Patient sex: M
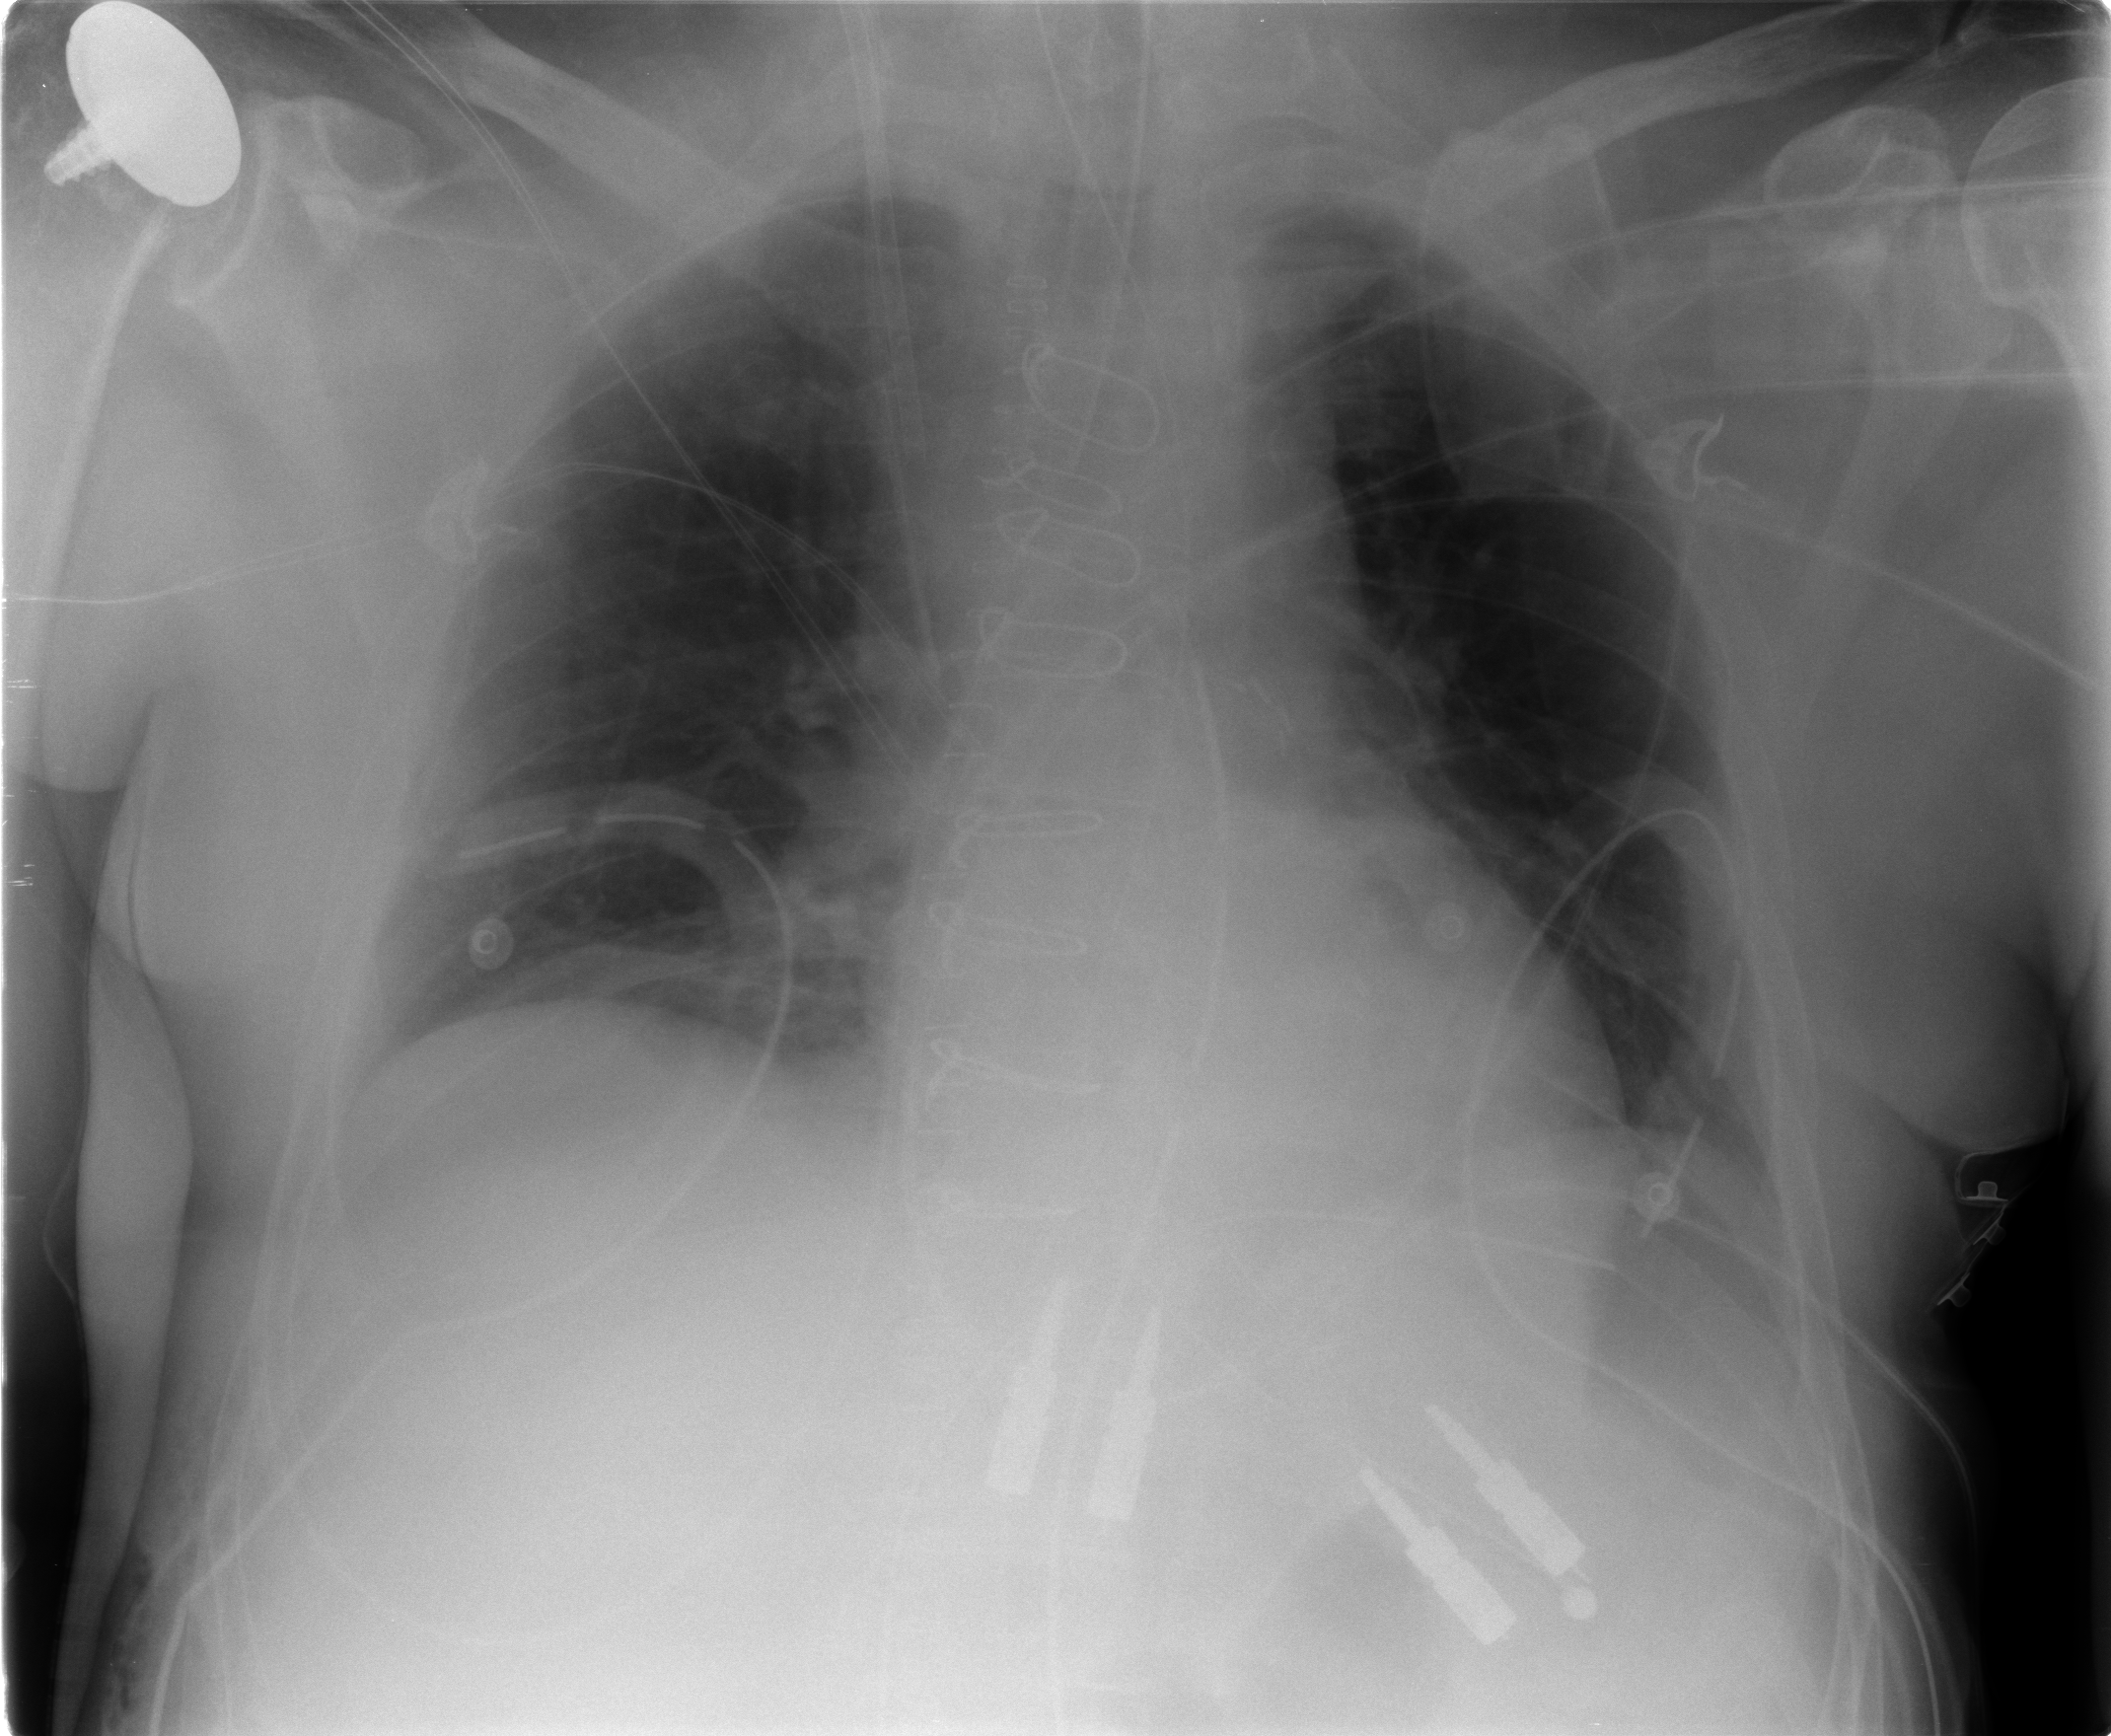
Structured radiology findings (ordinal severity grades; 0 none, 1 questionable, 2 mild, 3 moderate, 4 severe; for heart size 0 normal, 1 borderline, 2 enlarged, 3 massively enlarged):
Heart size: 0
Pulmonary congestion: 2
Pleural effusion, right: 0
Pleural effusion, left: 0
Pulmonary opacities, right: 0
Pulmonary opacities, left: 0
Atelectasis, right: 2
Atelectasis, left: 0